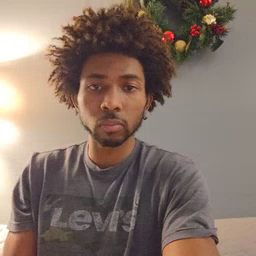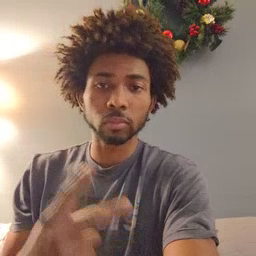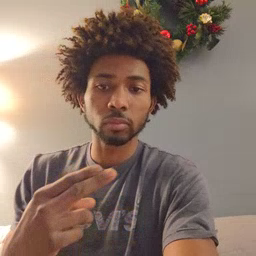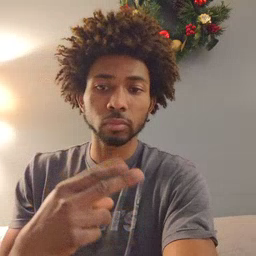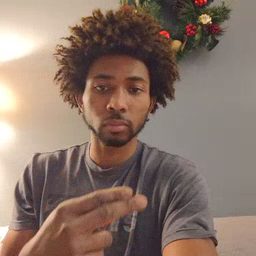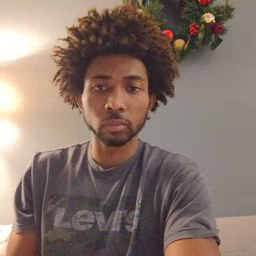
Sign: scissors